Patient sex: M
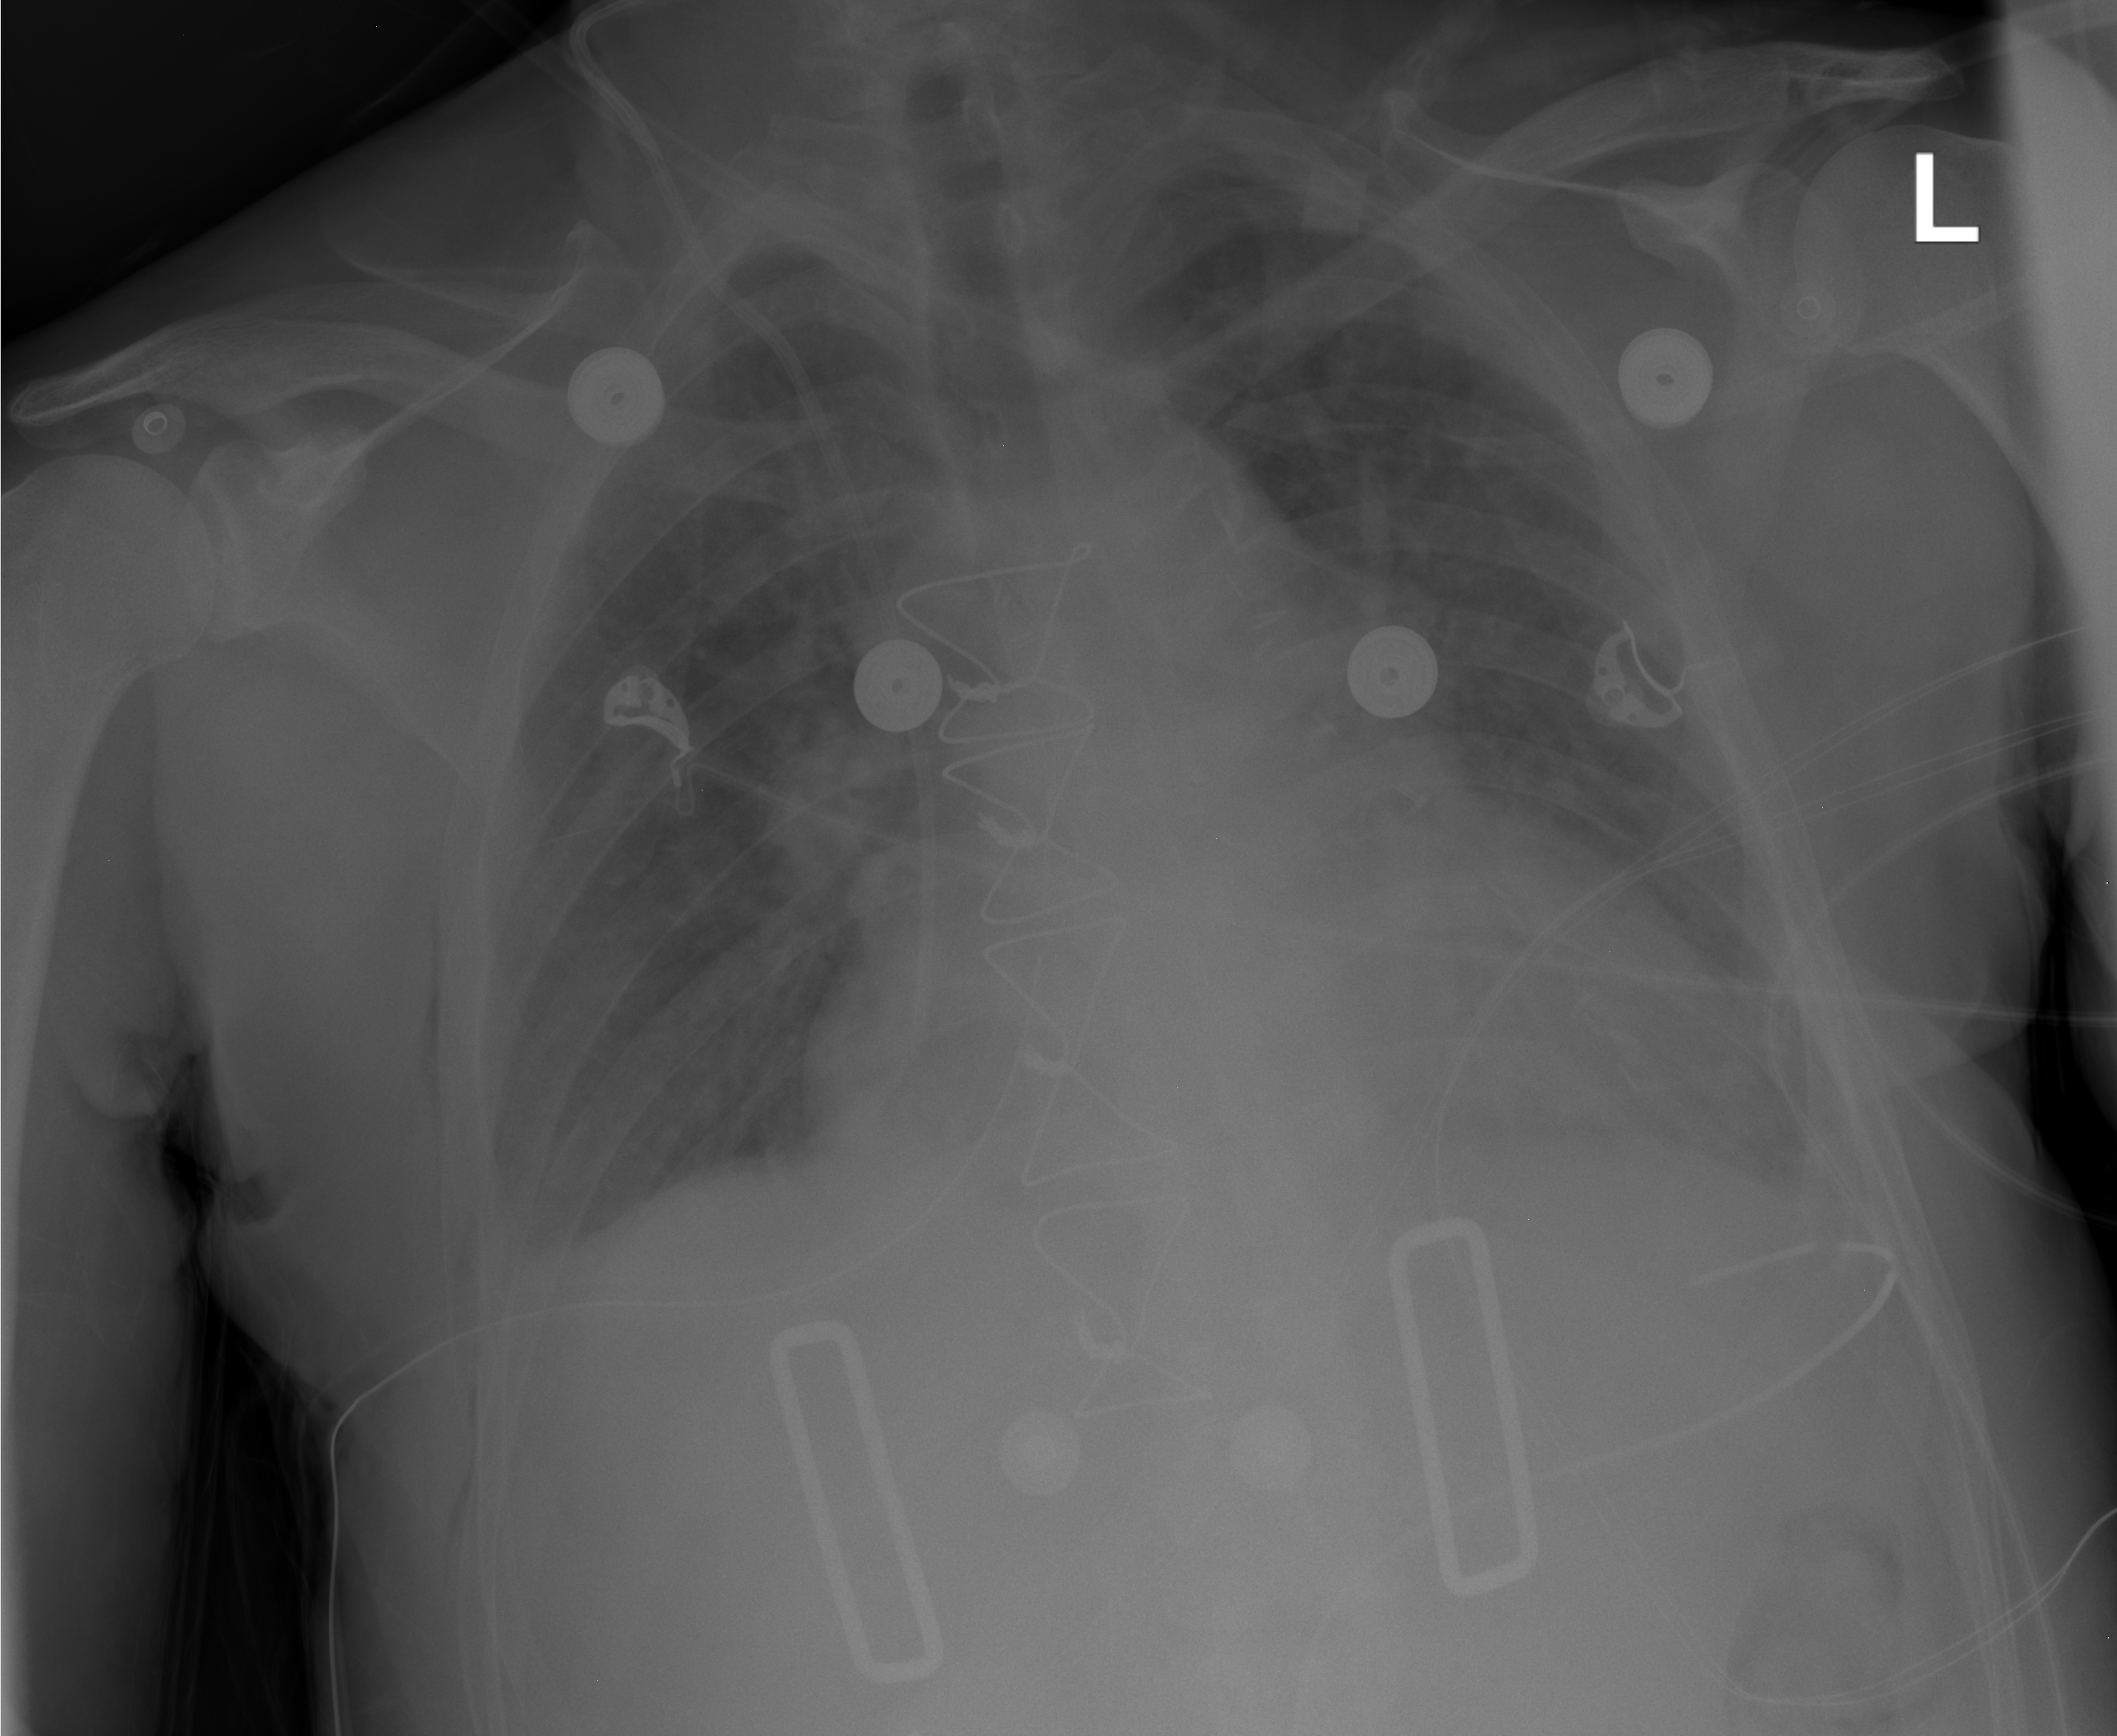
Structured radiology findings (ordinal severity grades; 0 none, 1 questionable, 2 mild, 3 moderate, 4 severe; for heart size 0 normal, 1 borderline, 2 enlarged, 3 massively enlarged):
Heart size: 2
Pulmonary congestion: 2
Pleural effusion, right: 0
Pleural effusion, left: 0
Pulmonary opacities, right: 0
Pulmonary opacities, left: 0
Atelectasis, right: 0
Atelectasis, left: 2